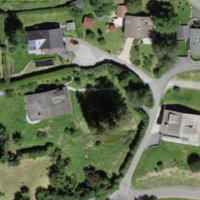
EUNIS habitat code: 55
Species observed at this site:
Chrysis ruddii